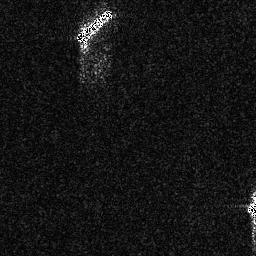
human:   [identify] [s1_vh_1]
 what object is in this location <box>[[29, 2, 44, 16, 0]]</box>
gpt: <ref>1 medium ship at the top</ref>